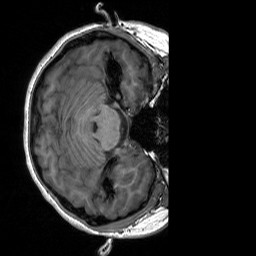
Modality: T1w
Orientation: axial
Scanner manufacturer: siemens
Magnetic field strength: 3 T
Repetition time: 1.76 s
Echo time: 0.0022 s